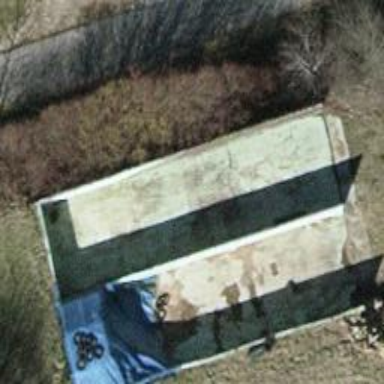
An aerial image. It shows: Bunker silo.